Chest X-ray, PA view. Patient: 40 years old, sex F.
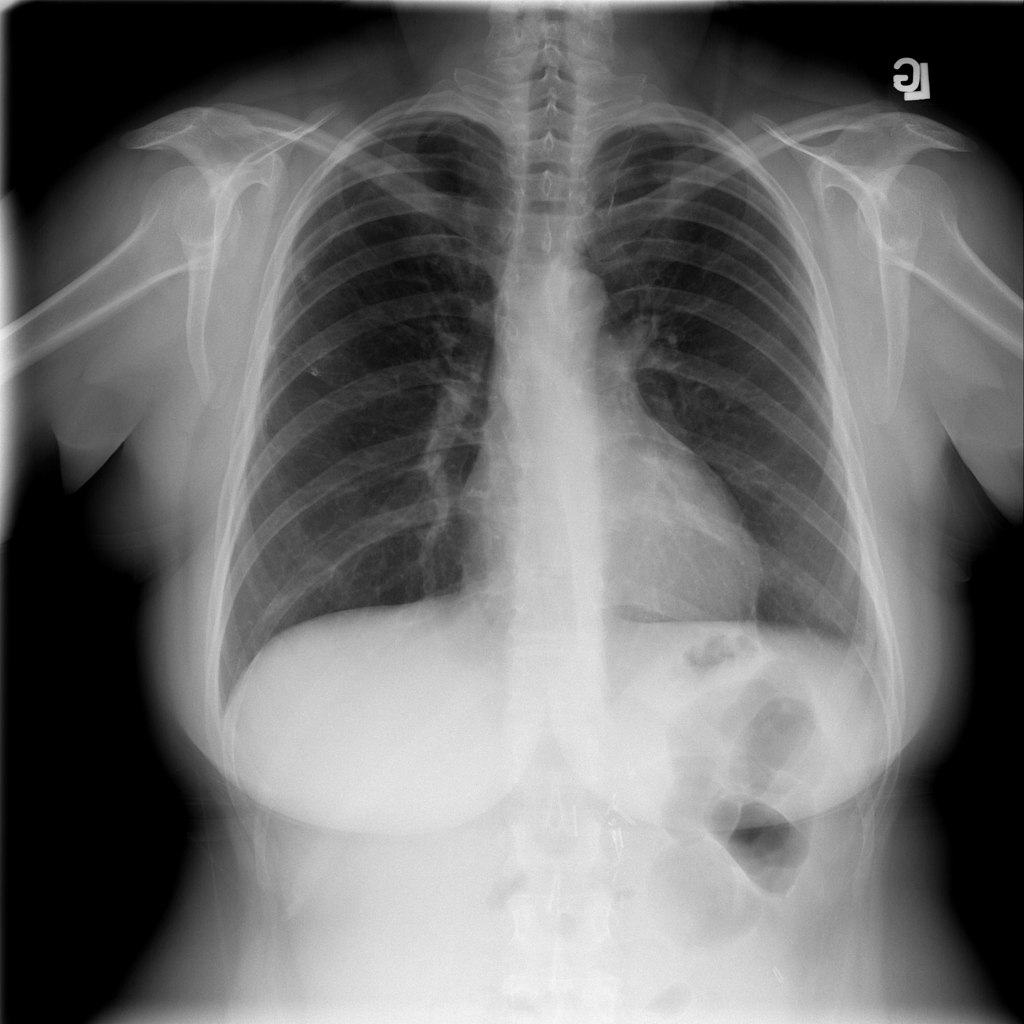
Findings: No Finding